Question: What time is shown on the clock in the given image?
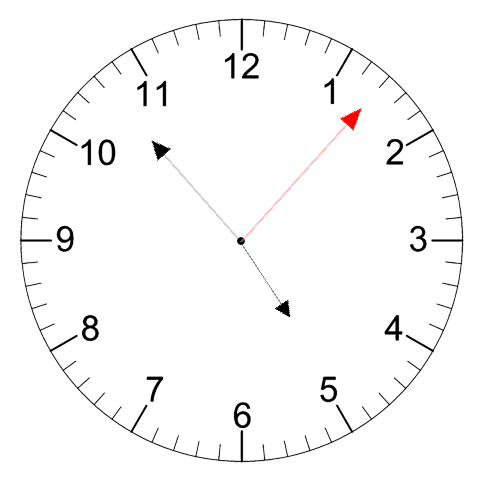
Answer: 04:53:07